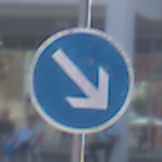
Verkehrszeichen: VorgeschriebeneVorbeifahrtRechts
Umgebung: Outdoor, Urban
Tageszeit: MorningAfternoon
Wetter: Clear
Licht: Natural
Jahreszeit: NotSpecified
Kontrast: HighContrast